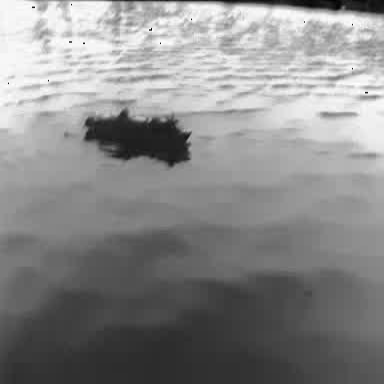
There is a container_ship in the infrared image.